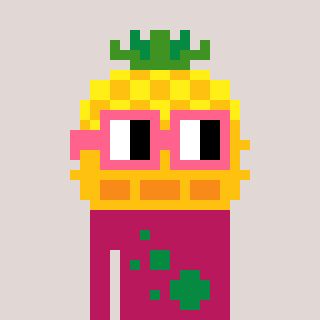
a pixel art character with square pink glasses, a pineapple-shaped head and a darkpink-colored body on a warm background